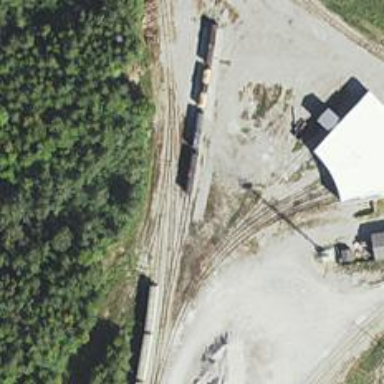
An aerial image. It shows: Railway siding for service.